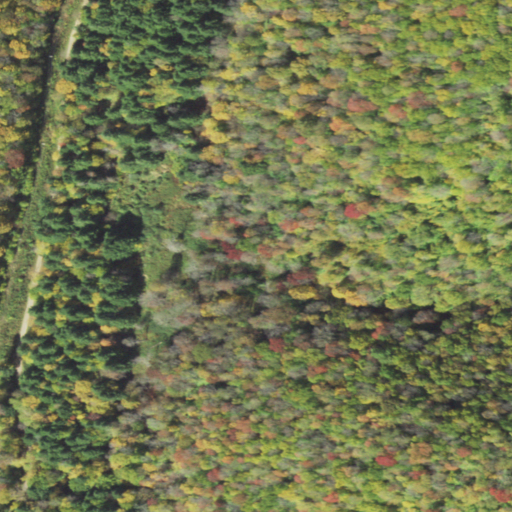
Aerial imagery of valley in Pennsylvania named Barren Hollow containing deciduous forest, woody wetlands, mixed forest, and open development